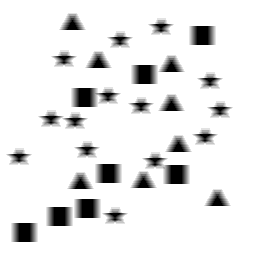
Squares: 8
Triangles: 8
Stars: 14
Total shapes: 30